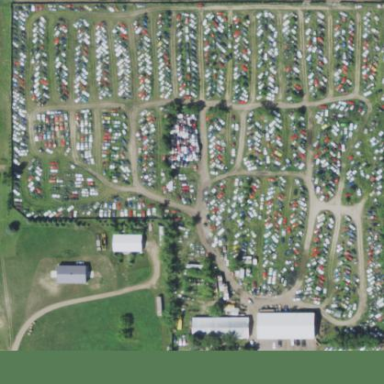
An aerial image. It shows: Industrial area designated as auto wrecker yard.